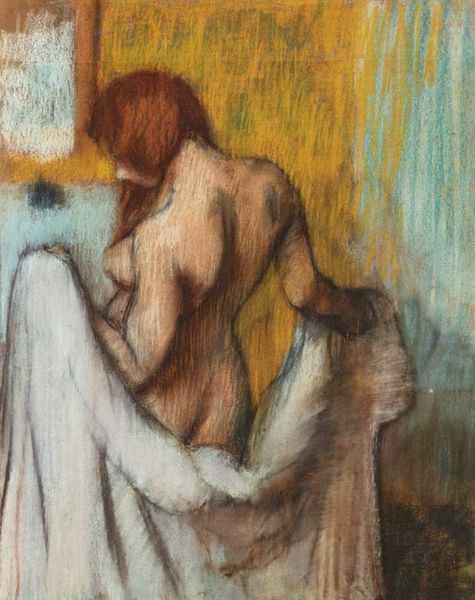
Titel: Après le bain, Nach dem Bade
Künstler: Edgar Degas
Standort: New York (New York)
Institution: The Metropolitan Museum of Art
Schlagwörter: akt, blau, dunkel, gemälde, hand, haut, kopf, körper, nackt, schatten, umhang, wasser, weiß, baden, badende, cezanne, gelb, grün, impressionismus, mädchen, ocker, braun, brust, busen, degas, ellbogen, fenster, frankreich, frau, haar, hell, kleid, licht, nase, orange, pastell, renoir, rücken, skizze, türkis, zeichnung, dame, rot, tuch, expressionismus, flächig, malerei, jung, wand, arm, arme, falten, gesicht, halten, inkarnat, pelz, bild, spiegel, vorhang, öl, gewand, haare, mantel, realismus, stehend, decke, kinn, rosa, schulter, schultern, taille, gesäß, hintern, rückenansicht, frauenakt, ansicht, trocknen, studie, modern, nacken, impressionistisch, handtuch, schlafzimmer, deutsch, laken, erotik, striche, umriss, bad, hüften, rothaarig, nacktheit, courbet, abtrocknen, kontur, hinten, rückenakt, rückenfigur, umrisslinie, toulouse-lautrec, bademantel, badetuch, badewanne, badezimmer, wanne, rückansicht, toilette, rote haare, üppig, hüfte, rothaarige, sexy, duschen, dusche, akademie, stupsnase, pastel, hinteransicht, bleu, harre, rotes haar, intim, duschvorhang, aktzeichnung, felb, im bad, entblößen, intimität, 19. jahrhundert, 20. jahrhundert, po, unschafr, fenstetr, rücken#, blüße